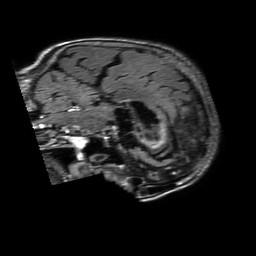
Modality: FLAIR
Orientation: sagittal
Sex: female
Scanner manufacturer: philips
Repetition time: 11 s
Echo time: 0.125 s